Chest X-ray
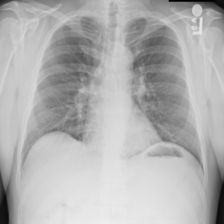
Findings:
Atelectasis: negative
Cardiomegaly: negative
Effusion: negative
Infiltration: negative
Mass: negative
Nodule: negative
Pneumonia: negative
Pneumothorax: negative
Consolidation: negative
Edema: negative
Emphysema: negative
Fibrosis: negative
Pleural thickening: negative
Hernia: negative